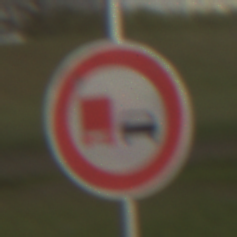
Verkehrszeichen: UeberholverbotKraftfahrzeuge
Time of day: SunriseSunset
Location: Outdoor (Suburban)
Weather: PartlyCloudy
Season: NotSpecified
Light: Natural